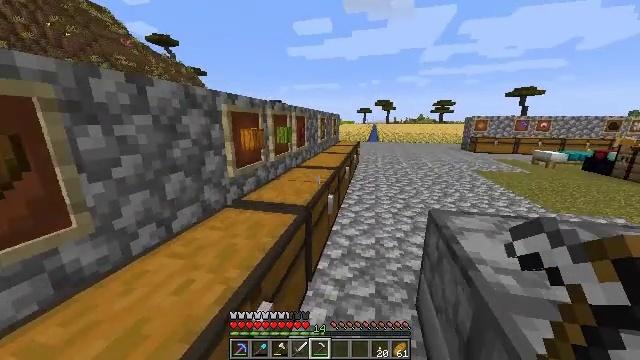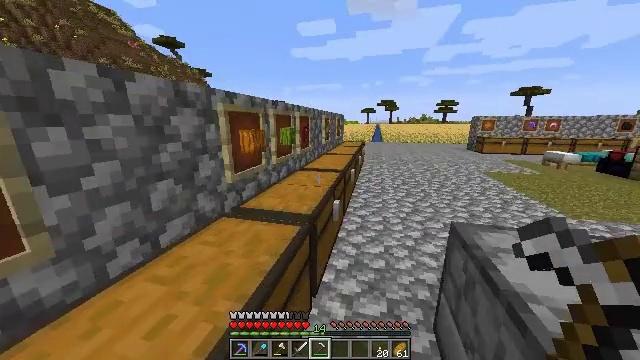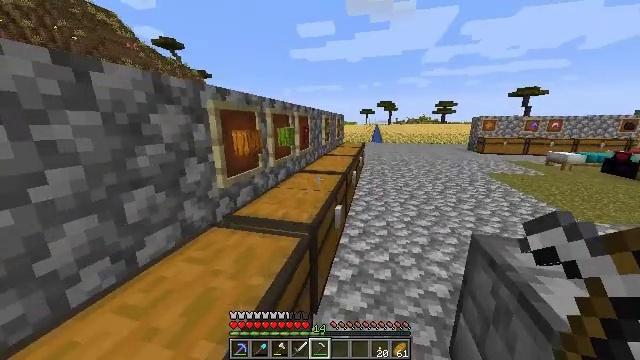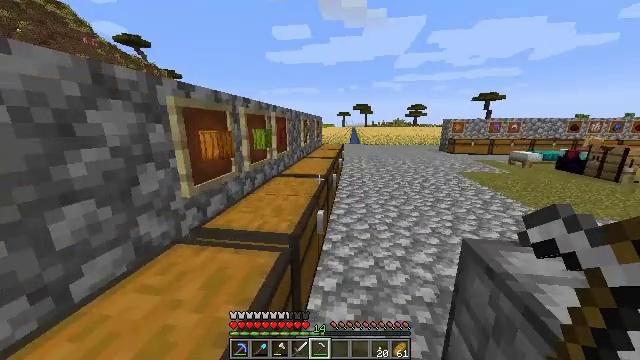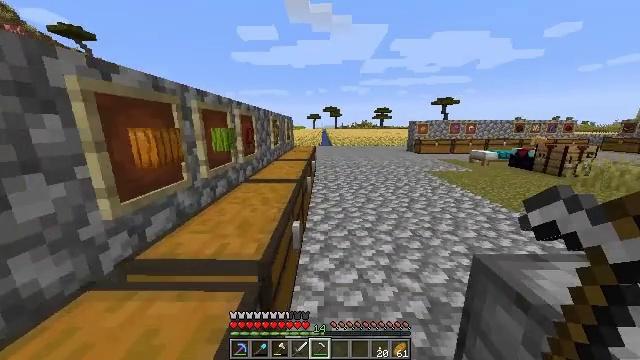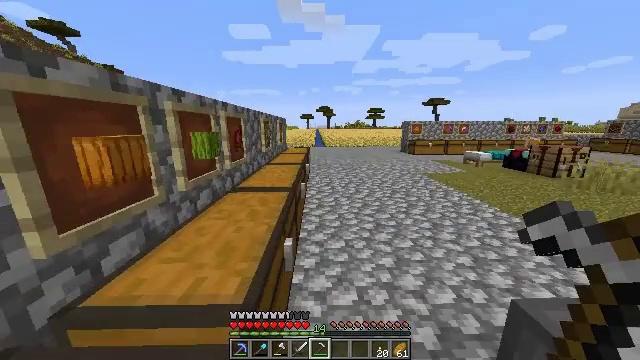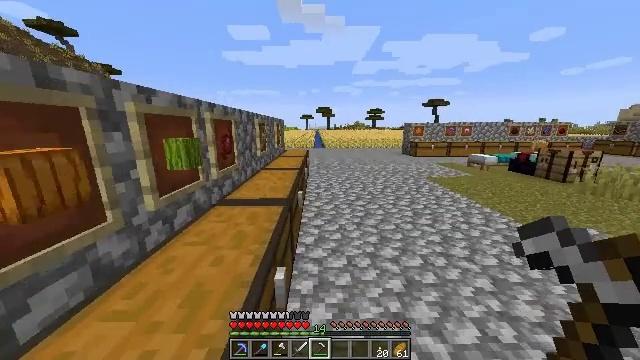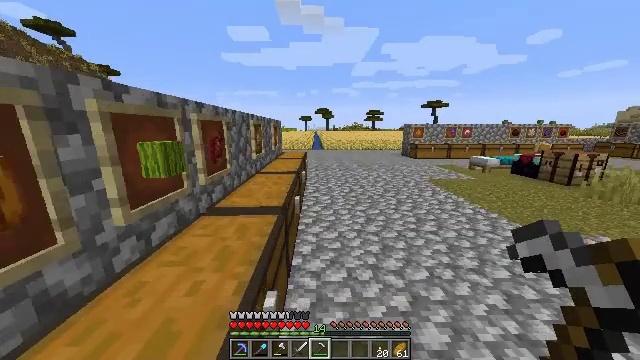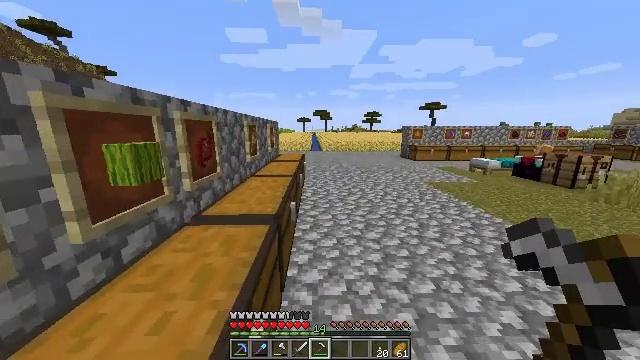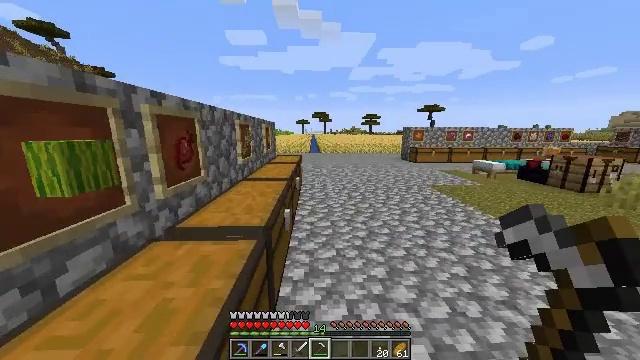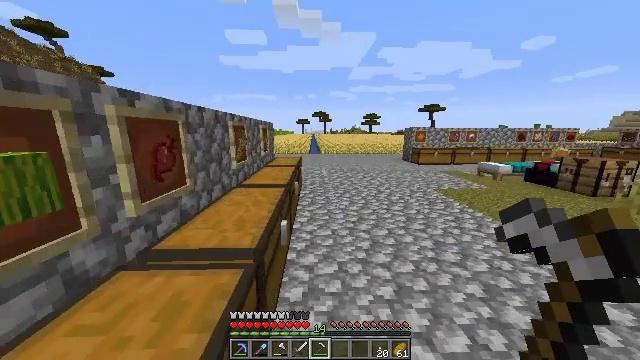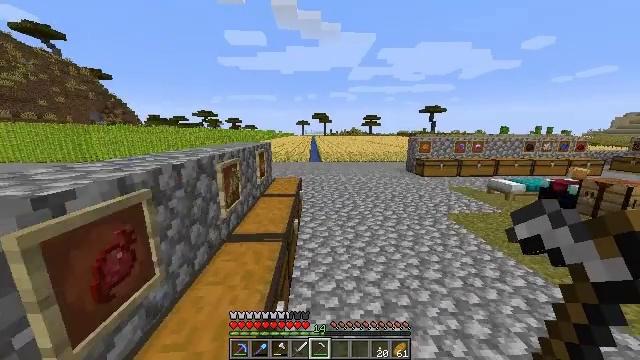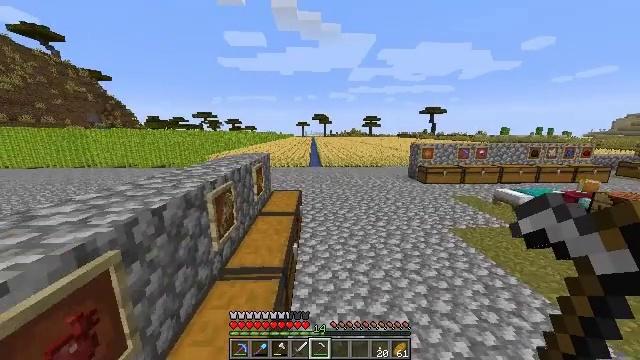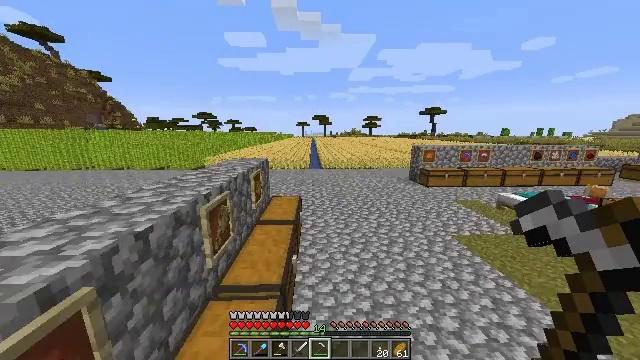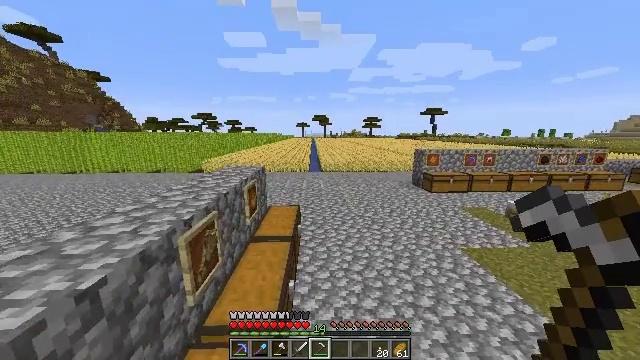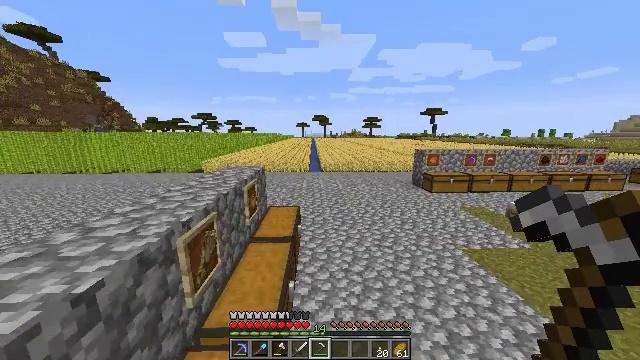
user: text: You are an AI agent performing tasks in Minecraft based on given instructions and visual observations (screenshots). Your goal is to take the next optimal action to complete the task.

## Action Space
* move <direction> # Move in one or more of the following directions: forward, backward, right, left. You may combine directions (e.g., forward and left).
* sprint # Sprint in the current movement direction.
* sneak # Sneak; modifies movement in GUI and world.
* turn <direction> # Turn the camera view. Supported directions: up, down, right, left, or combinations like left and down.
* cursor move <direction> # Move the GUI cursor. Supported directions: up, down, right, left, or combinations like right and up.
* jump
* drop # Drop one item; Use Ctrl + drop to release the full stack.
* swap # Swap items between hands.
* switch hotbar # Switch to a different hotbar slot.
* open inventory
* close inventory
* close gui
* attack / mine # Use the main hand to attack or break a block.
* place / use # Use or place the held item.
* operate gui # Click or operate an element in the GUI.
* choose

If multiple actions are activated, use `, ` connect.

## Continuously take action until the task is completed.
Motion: motion action
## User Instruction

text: Gather sugar cane for crafting.
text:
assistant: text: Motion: move forward, sprint
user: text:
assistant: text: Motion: move forward, sprint
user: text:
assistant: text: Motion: move forward, sprint, turn right
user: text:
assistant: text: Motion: move forward, sprint, turn right
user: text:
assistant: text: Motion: move forward, sprint, turn right
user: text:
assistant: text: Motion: move forward, sprint
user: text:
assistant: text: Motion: move forward, sprint
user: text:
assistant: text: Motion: move forward, sprint
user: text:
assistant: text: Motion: move forward, sprint
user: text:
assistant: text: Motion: move forward, sprint, jump
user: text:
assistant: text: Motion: move forward, sprint, jump
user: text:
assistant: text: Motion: move forward, sprint, jump
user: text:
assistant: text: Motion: move forward, sprint, jump
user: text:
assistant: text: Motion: move forward, sprint, jump
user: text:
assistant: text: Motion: move forward, sprint, jump
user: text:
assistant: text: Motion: move forward, sprint, jump
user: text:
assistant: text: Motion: move forward, sprint, jump
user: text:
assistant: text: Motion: move forward, sprint, jump
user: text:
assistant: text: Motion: move forward, sprint, turn right, jump
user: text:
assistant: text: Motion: move forward and move right, sprint, jump
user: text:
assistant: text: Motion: move forward and move right, sprint, jump
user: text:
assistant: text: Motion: move forward and move right, sprint, turn left, jump
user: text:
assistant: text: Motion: move forward and move right, sprint, turn left, jump
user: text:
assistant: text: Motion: move forward, sprint, turn left, jump
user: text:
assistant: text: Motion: move forward, sprint, turn left, jump
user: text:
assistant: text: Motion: move forward, sprint, turn left, jump
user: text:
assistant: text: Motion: move forward, sprint, turn left, jump
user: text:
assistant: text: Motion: move forward, sprint, jump
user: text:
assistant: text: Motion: move forward, sprint, jump
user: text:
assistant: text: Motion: move forward, sprint, turn left, jump